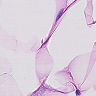
Metastatic tissue present: no